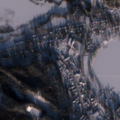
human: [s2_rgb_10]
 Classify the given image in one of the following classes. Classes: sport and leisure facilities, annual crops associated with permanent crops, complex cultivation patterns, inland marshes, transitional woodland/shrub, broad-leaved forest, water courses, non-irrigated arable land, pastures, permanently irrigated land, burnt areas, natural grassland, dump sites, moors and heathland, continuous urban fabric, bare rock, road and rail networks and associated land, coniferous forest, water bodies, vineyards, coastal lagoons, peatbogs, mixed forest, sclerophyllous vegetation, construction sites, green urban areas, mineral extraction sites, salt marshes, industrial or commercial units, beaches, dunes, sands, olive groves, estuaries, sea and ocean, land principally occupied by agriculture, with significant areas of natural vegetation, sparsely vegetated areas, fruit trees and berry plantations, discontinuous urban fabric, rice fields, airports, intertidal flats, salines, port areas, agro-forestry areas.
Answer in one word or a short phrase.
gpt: discontinuous urban fabric, land principally occupied by agriculture, with significant areas of natural vegetation, coniferous forest, inland marshes, water bodies